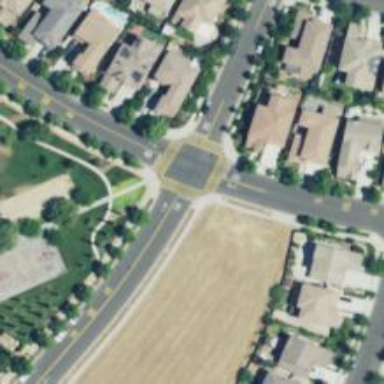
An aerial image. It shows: Stop road.